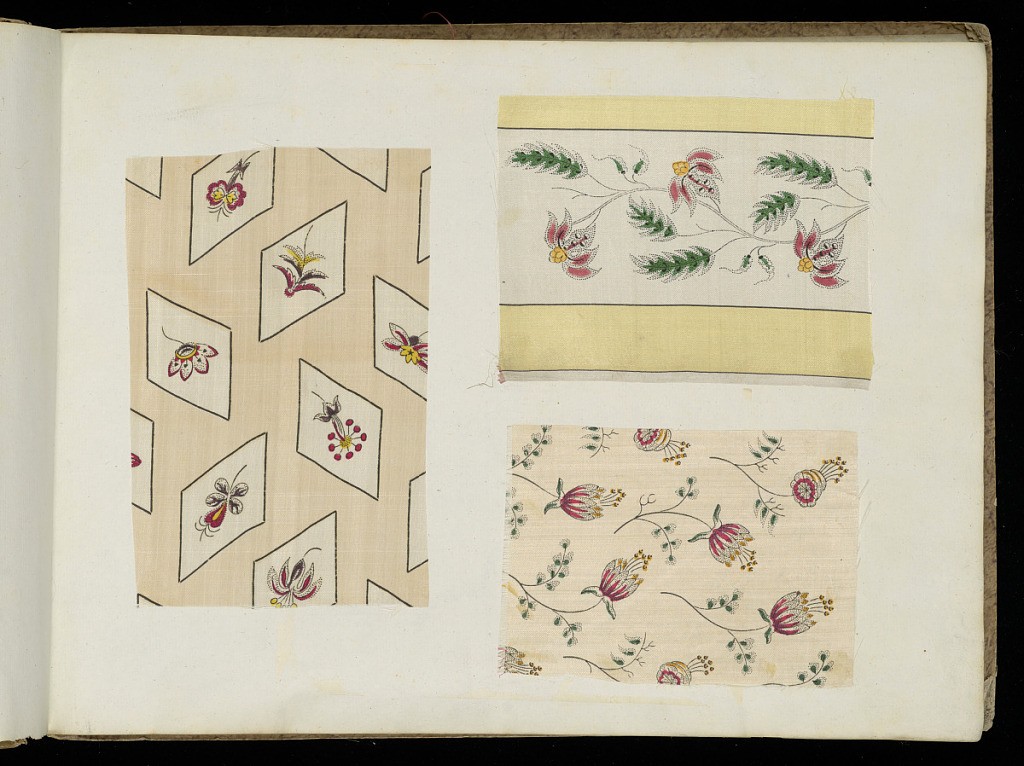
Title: Scrapbook of textile swatches
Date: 1860–90
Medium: silk, cotton
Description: Seventy-six fragments of silk and cotton, mostly dress goods, mounted on the pages of an early nineteenth century blank book covered in red-violet marbleized paper.